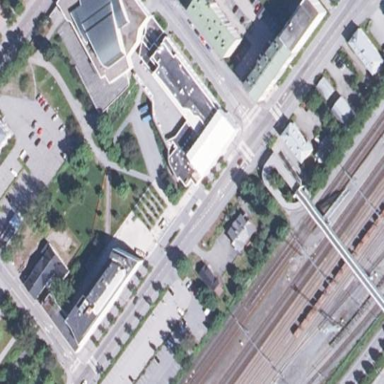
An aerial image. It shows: Government office building.